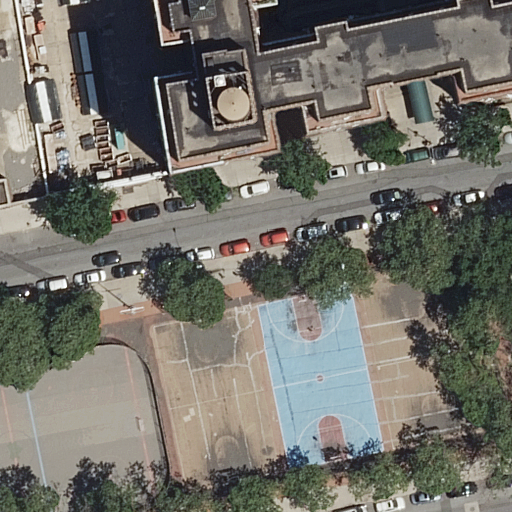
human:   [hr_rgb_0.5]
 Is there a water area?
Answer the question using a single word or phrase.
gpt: no

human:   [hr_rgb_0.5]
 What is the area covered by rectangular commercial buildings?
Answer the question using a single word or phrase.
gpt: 0m2

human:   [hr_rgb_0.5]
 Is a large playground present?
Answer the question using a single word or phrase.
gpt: no

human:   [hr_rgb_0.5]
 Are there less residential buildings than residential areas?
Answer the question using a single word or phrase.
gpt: no

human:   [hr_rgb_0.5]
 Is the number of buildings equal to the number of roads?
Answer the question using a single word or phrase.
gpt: no

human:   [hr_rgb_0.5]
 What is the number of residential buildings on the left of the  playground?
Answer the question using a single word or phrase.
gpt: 0

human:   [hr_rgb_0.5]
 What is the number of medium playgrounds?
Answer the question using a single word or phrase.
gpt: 1

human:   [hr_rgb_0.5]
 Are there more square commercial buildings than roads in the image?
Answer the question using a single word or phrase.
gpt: no

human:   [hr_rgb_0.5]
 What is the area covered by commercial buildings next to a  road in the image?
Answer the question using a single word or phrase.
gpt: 0m2

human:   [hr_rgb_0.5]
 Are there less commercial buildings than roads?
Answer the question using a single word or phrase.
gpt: yes

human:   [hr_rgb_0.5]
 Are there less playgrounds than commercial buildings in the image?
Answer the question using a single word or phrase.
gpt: no

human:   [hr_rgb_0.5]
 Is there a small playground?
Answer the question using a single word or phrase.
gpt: no

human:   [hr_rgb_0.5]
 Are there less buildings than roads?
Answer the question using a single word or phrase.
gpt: yes

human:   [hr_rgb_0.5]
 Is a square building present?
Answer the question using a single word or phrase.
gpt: no

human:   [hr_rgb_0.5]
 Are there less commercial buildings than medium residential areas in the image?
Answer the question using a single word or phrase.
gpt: no

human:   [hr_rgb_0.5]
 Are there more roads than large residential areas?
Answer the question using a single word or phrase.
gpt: yes

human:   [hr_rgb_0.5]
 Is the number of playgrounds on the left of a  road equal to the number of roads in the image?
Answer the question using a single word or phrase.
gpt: no

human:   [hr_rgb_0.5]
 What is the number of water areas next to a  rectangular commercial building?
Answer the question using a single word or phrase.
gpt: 0

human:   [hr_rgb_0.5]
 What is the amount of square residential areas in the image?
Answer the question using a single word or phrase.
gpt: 0

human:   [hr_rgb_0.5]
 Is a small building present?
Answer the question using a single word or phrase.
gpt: no

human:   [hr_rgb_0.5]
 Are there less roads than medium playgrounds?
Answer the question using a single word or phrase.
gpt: no

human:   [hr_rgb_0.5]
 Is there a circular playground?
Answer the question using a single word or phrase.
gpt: no

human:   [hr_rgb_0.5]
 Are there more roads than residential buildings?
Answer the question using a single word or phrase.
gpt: yes

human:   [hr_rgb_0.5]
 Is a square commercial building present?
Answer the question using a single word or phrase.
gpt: no

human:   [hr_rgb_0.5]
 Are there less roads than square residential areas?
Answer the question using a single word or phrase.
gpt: no

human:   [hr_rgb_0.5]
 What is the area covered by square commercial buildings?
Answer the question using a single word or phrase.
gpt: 0m2

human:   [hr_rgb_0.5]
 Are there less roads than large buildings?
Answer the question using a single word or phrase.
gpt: no

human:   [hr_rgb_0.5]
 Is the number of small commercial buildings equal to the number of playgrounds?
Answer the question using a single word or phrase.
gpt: no

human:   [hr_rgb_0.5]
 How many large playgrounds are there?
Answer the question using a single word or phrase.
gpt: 0

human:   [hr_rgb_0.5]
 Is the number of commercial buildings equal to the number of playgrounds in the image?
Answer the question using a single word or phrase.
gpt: no

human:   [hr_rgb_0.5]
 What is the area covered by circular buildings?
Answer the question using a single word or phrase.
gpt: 0m2

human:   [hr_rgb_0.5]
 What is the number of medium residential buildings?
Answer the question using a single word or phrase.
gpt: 0

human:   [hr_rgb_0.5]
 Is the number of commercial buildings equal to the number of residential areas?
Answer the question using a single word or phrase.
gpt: no

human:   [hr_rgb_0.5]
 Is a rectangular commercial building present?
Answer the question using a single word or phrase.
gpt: no

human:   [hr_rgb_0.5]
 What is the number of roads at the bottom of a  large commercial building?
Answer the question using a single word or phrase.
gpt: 0

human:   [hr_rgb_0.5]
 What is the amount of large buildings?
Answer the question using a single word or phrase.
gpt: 1